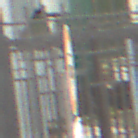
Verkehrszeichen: VerbotKraftwagen
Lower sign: BesondereFahrzeugeUndTransportgueter3
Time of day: MorningAfternoon
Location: Outdoor (Urban)
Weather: Overcast
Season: NotSpecified
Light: Natural